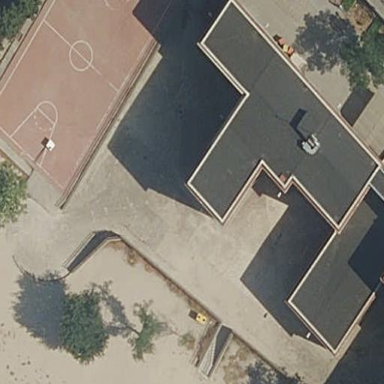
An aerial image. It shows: School building.